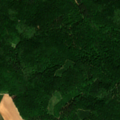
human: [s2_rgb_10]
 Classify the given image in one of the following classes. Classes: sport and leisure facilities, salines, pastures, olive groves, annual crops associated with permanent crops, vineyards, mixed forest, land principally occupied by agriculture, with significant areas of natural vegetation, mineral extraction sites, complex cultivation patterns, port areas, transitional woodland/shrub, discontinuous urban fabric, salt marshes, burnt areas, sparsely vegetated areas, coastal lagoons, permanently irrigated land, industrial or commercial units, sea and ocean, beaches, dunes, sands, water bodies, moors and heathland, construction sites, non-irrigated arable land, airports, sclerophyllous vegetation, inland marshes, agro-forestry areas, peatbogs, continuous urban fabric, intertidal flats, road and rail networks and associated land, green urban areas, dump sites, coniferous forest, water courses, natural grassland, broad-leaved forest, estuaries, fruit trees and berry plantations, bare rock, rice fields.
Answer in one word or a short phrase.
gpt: non-irrigated arable land, broad-leaved forest, mixed forest